Interaction volume radius: 10 \u00c5
Interaction volume height: 10 \u00c5
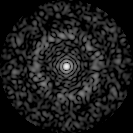
Disorder parameter: 0.82